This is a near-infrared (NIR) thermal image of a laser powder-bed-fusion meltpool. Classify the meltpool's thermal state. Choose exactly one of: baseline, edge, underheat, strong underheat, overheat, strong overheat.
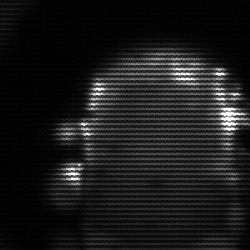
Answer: baseline